Field crop: maize
Growth stage: 2
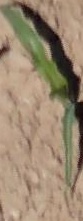
Species: maize